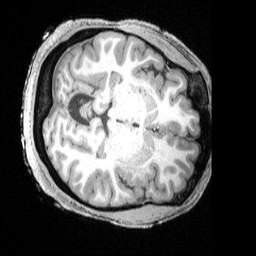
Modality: T1w
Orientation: axial
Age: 32
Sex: female
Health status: ill
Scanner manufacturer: siemens
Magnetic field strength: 3 T
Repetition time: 2.4 s
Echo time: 0.00222 s